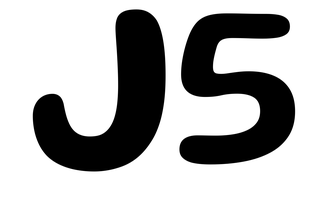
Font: Gluten_Medium